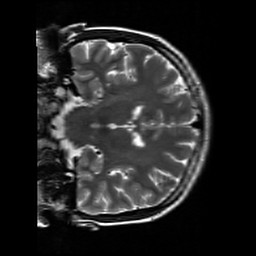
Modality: T2w
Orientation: coronal
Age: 27
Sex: female
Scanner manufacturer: siemens
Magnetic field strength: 3 T
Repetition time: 7 s
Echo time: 0.09 s